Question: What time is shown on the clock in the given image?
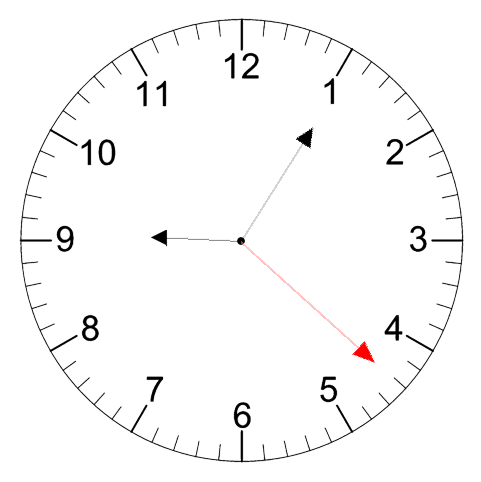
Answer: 09:05:22